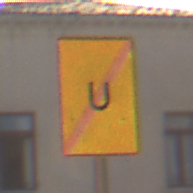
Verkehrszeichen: EndeUmleitung
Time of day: MorningAfternoon
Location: Outdoor (Urban)
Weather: Clear
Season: NotSpecified
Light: Natural